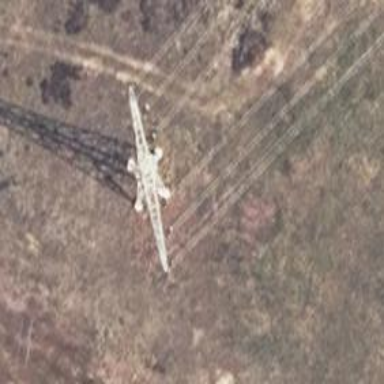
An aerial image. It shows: Power line with three cables.